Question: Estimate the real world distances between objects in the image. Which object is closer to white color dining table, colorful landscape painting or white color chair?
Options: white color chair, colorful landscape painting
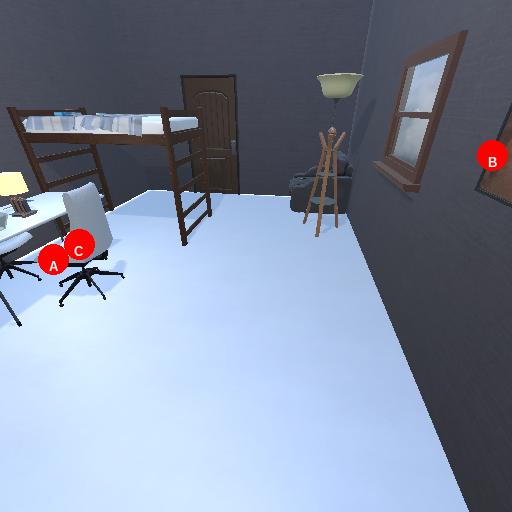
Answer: white color chair